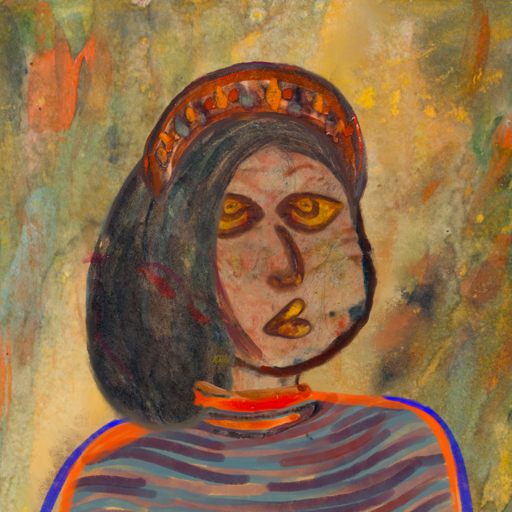
Background: Comrade, Head And Neck Side: Orphan, Face Side: Comrade, Bust: Experience, Hair Side: Gypsy_Mother, Head Accessory: Hypocrite, Second Necklace: Blank, Necklace: Experience, Baby: Blank